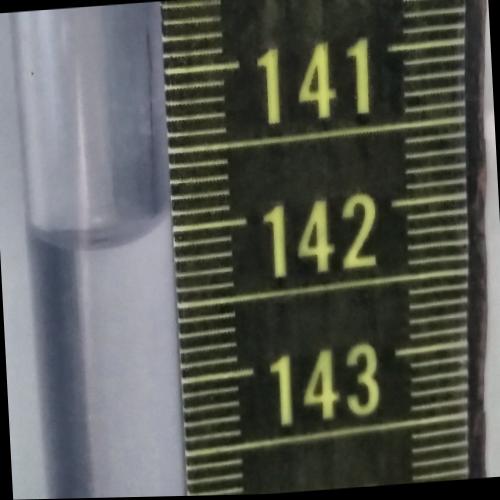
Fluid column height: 142.0 cm